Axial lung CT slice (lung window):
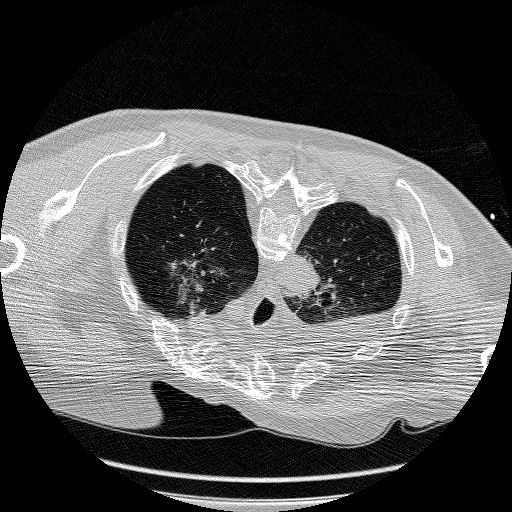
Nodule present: no